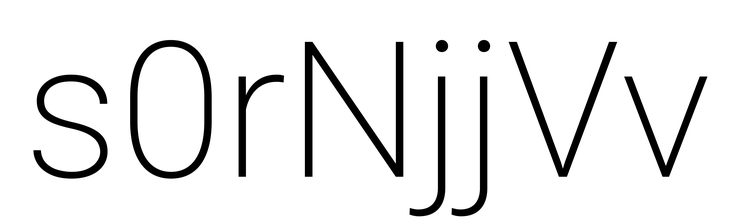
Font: Roboto_ExtraLight